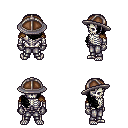
a pixel art fantasy rpg character, male body template, skeleton, leather shoulder armor, metal pants, black right-swept hairstyle, chain helm, metal gloves, four views (front, back, left, right), 2x2 character sprite sheet, small pixel art, hard edges, no anti-aliasing